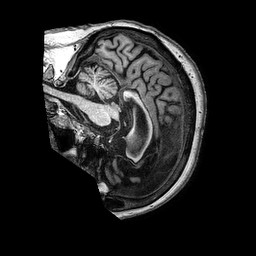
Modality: T1w
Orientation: sagittal
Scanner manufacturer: philips
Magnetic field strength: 3 T
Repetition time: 0.006776 s
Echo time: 0.003048 s